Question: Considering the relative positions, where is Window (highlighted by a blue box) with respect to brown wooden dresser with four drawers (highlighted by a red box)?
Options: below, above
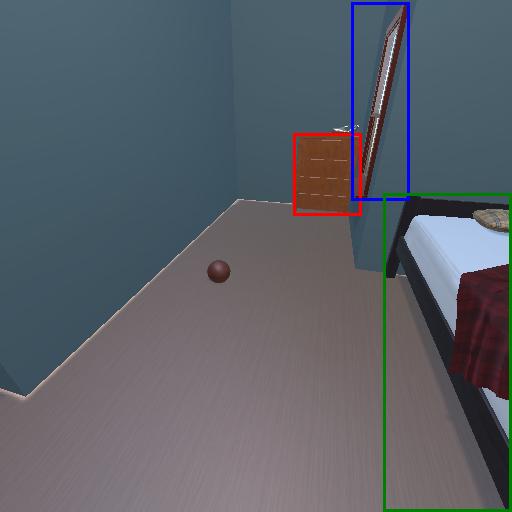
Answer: below